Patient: sex M, age 30
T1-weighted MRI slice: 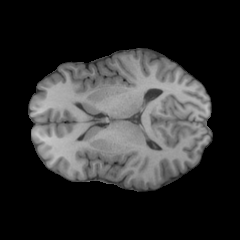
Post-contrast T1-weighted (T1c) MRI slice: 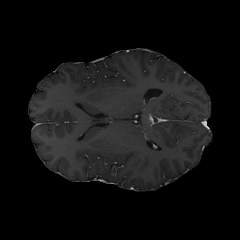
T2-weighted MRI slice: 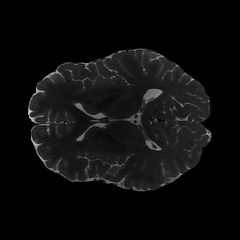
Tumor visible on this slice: no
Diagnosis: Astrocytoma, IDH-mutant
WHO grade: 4